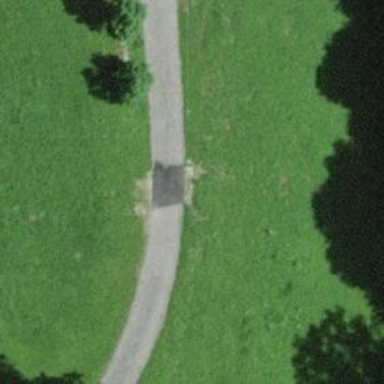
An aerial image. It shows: Asphalt road designated for service vehicles.